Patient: sex M, age 57
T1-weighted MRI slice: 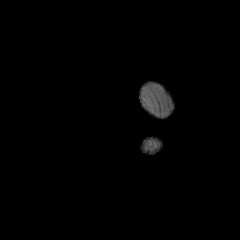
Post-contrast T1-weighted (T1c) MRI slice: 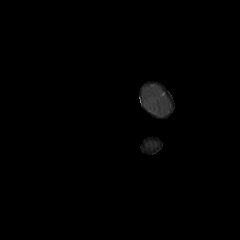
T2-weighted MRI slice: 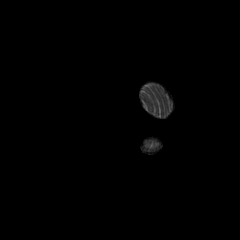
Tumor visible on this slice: no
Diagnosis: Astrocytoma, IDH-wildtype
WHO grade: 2